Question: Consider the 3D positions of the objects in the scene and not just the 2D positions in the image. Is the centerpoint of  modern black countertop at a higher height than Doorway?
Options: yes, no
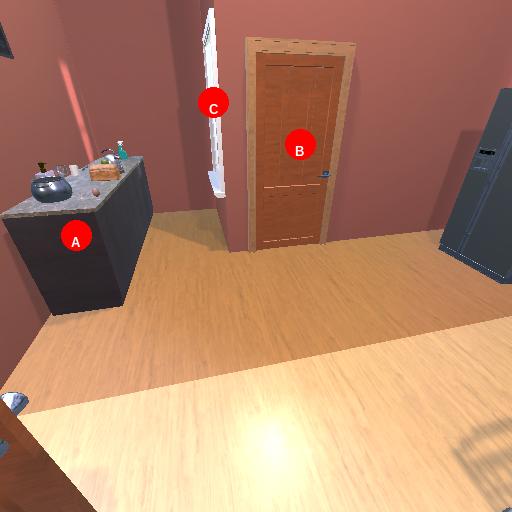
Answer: yes